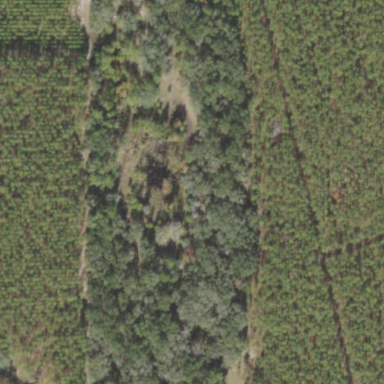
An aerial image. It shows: Forest area predominantly covered with needle-leaved trees.